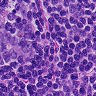
Metastatic tissue present: no